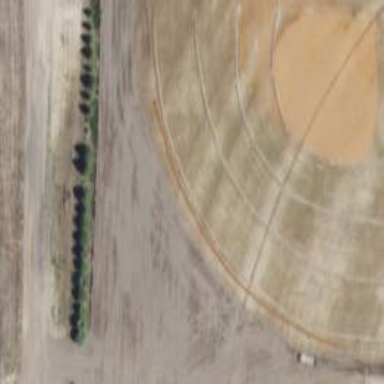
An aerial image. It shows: Softball pitch for leisure sports.